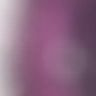
Metastatic tissue present: no